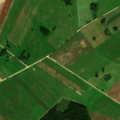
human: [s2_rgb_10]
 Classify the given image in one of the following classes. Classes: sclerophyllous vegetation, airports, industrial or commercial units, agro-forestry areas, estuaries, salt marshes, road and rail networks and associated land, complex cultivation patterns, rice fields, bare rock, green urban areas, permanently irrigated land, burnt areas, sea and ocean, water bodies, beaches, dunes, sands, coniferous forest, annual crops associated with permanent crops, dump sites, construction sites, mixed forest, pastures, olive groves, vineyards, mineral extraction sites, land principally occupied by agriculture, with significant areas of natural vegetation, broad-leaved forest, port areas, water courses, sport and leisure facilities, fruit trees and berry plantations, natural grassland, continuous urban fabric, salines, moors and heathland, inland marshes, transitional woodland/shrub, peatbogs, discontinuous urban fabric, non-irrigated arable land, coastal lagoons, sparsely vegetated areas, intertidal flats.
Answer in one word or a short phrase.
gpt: non-irrigated arable land, pastures, complex cultivation patterns, mixed forest